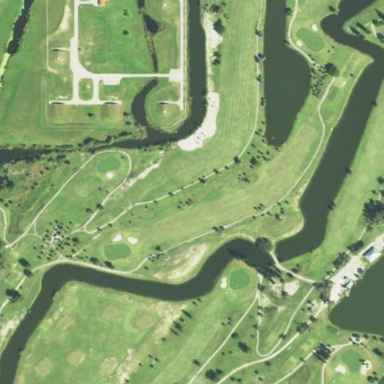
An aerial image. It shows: Water hazard on golf course.